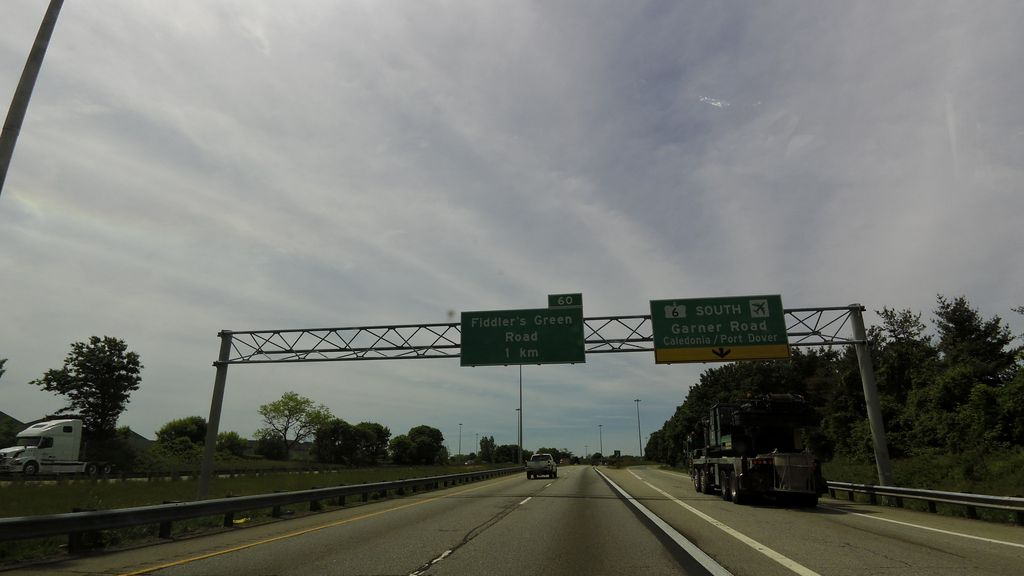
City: hamilton